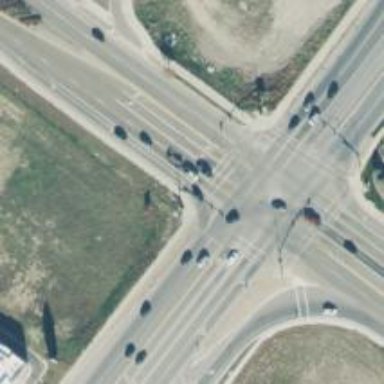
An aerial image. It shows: Crossing road.